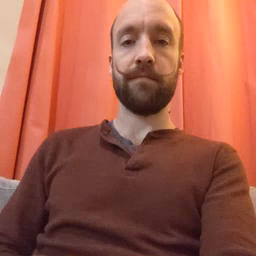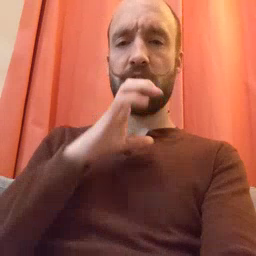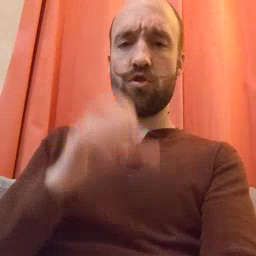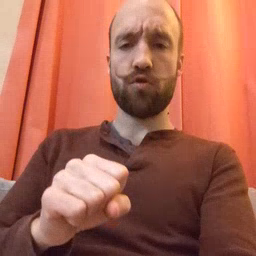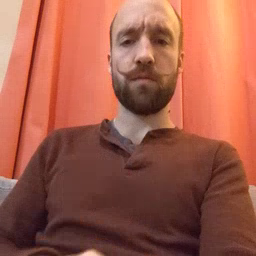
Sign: old